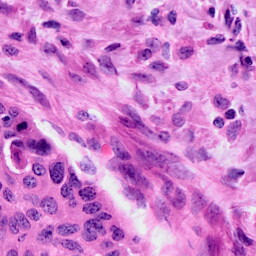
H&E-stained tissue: Cervix